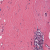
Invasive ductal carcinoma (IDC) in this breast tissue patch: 0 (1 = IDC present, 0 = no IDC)